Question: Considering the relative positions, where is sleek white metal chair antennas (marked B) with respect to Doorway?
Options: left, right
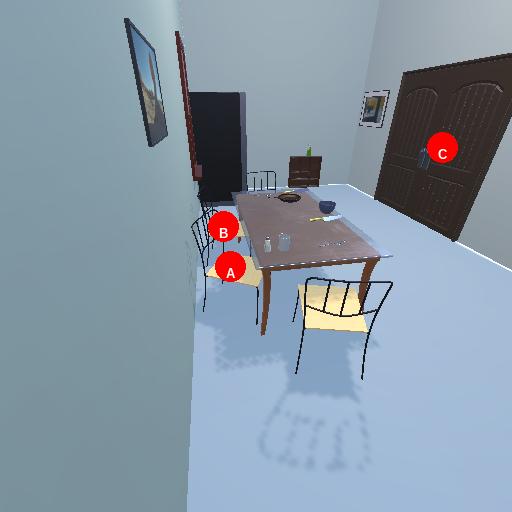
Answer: left